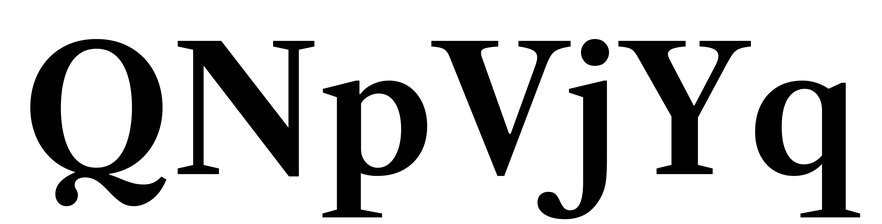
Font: LibreCaslonText_SemiBold